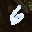
Label: 6